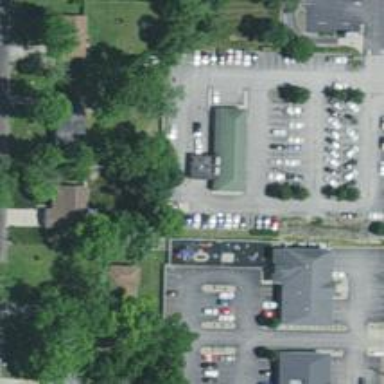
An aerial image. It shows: Car rental facility.